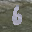
Label: 6